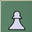
Piece: wP